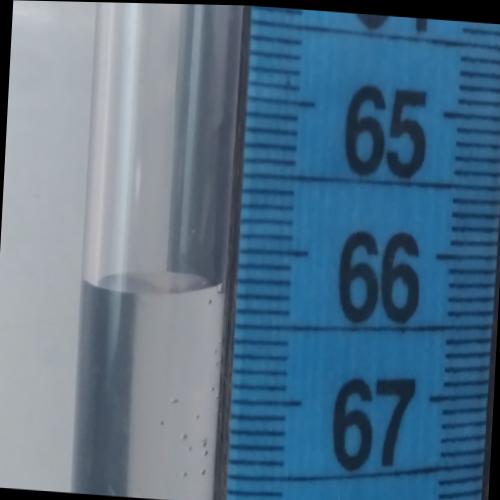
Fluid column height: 66.3 cm